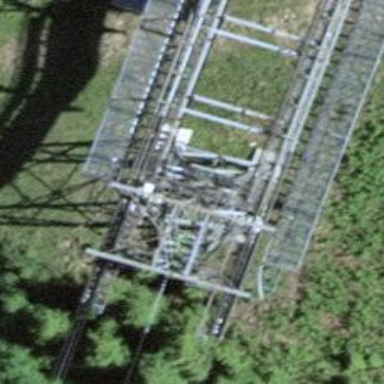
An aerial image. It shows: Pylon used for aerialway.